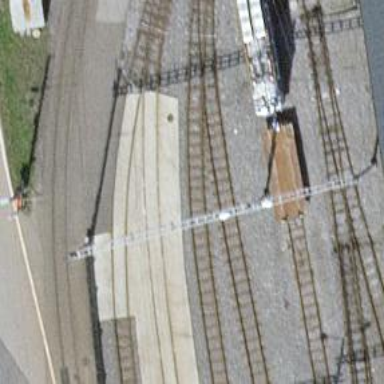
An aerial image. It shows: Narrow-gauge railway with single track running through yard. The railway is electrified with contact line.